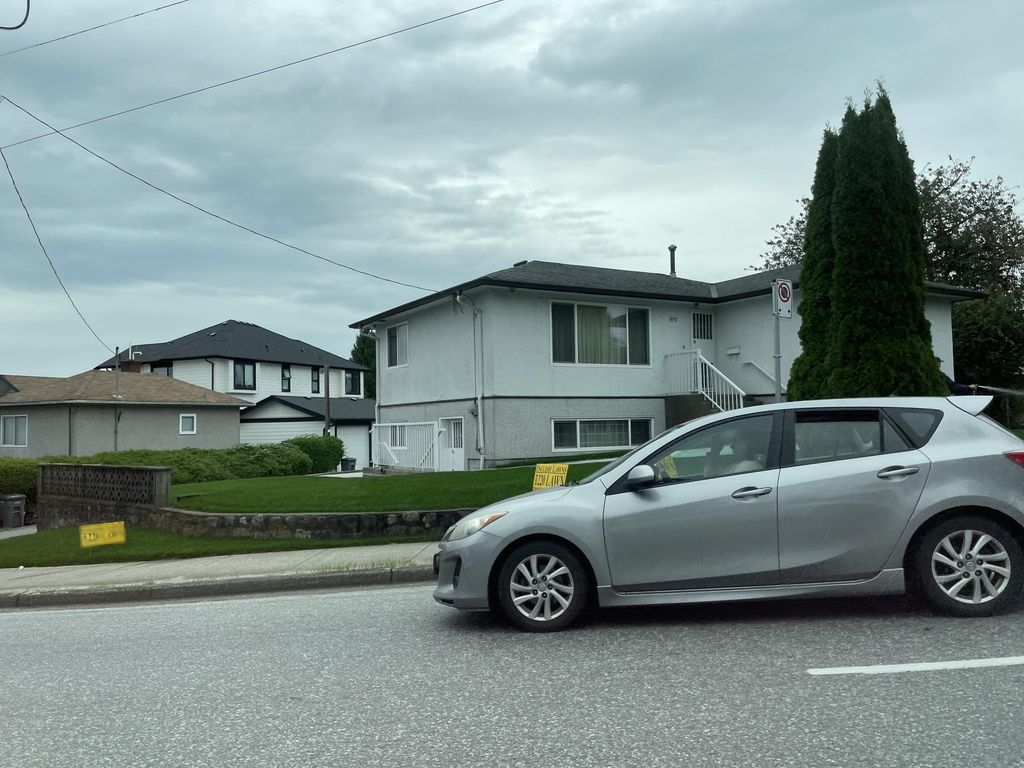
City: vancouver